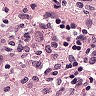
Metastatic tissue present: no